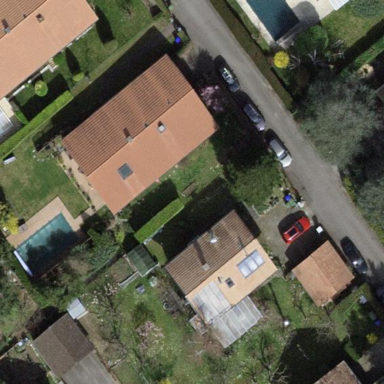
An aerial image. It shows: Garden enclosed by fence.